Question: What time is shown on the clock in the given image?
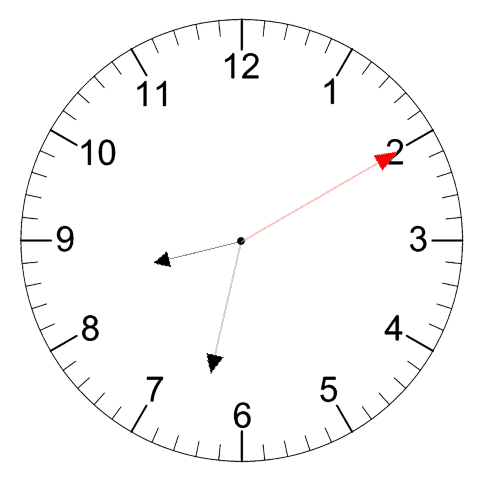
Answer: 08:32:10